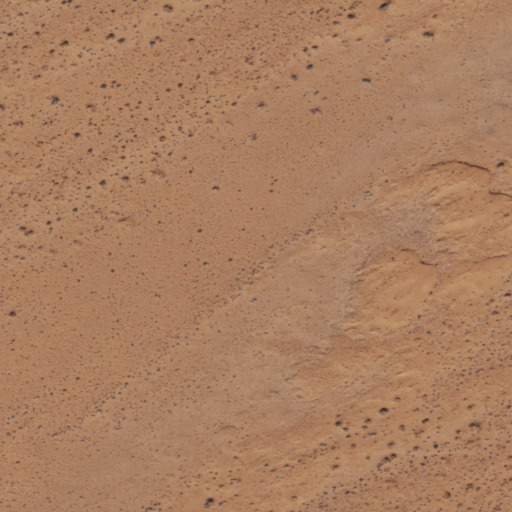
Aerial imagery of mountain in Arizona named Skinny Mesa containing only shrub